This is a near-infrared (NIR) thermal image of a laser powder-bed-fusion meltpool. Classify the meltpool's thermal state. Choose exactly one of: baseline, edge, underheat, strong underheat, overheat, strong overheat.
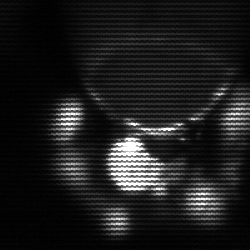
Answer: edge